Question: A Backbone.js noob question. The code I'm working with currently looks like this
My DataModel Model :
'''
define(['jquery', 'underscore', 'backbone'], function($, _, Backbone) {
var DataModel = Backbone.Model.extend({
// Defaults attribute values
defaults : {
completed : false,
},
url : 'path/to/my/data.json',
});
return DataModel;
});
'''
And I have another Model called 'ServiceModel' which is an instance of 'DataModel' which looks like this
'''
define(['jquery', 'underscore', 'backbone', '../models/DataModel'], function($, _, Backbone, DataModel) {
// SupplierService as an Object Literal.
SupplierService = {};
// Instatiate the DataModel()
var ServiceModel = new DataModel();
var that = ServiceModel;
ServiceModel.fetch().done(function() {
data = ServiceModel.toJSON();
SupplierService.figures.calculate(data)
});
SupplierService.figures = (function() {
// I set completed to true here
function constructor(d) {
// some work done here
that.set({
completed : true,
});
}
return {
calculate : function(d) {
constructor(d)
},
}
})();
return ServiceModel;
});
'''
My View :
'''
define(['jquery', 'underscore', 'backbone', '../../models/ServiceModel'], function($, _, Backbone, ServiceModel) {
var AppVIew = Backbone.View.extend({
model : ServiceModel,
initialize : function() {
console.log(this.model.get('completed'));
},
});
return AppVIew;
});
'''
My Output prints 'false' and not 'true'. This is how it looks when I print 'this.model'

Why is it that when I 'this.model.get('completed')' I get 'false'.
I am doing the correct thing?? Any help/advice will be appreciated, to go further.
Thanks in advance.
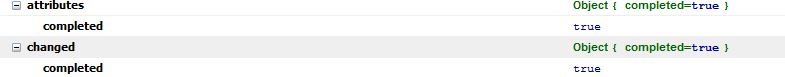
Answer: In 'View:initialize' you have got model value, then in a couple of seconds 'ServiceModel.fetch()' and updated model value with 'true'
From my perspective:
1 move out 'DataModel' from 'SupplierService'
2 rewrite 'SupplierService' in the same way as 'DataModel'
3 pass 'SupplierService' as dependency to 'AppVIew'
4 in 'AppView:initialize' put
'''
serviceModel = new ServiceModel();
supplierService = new SupplierService();
serviceModel.fetch().done(function() {
var data = serviceModel.toJSON();
supplierService.figures.calculate(data)
});
'''